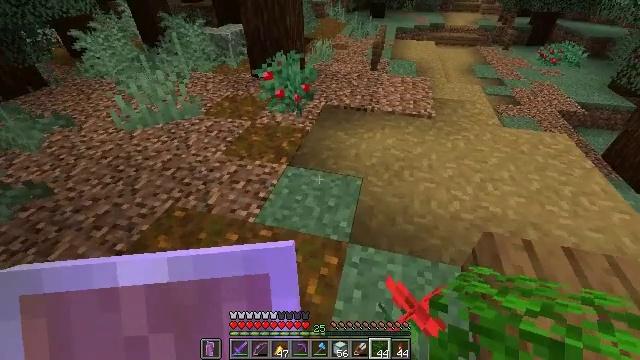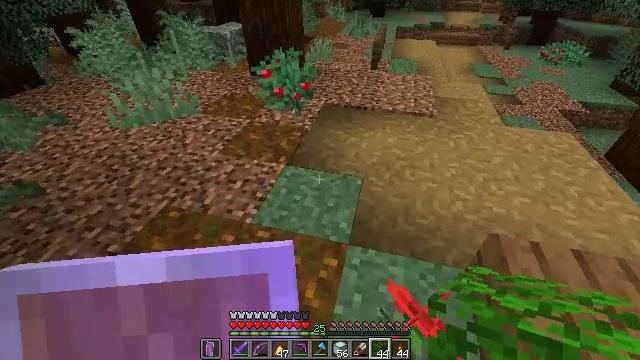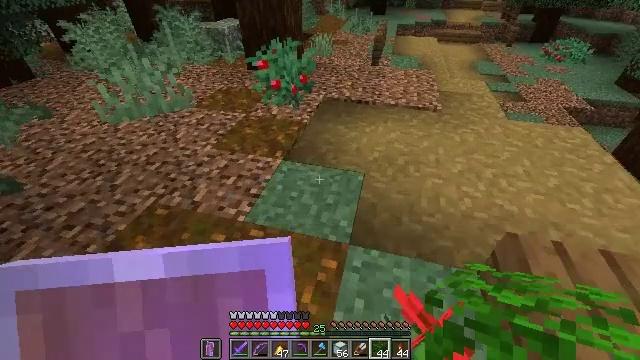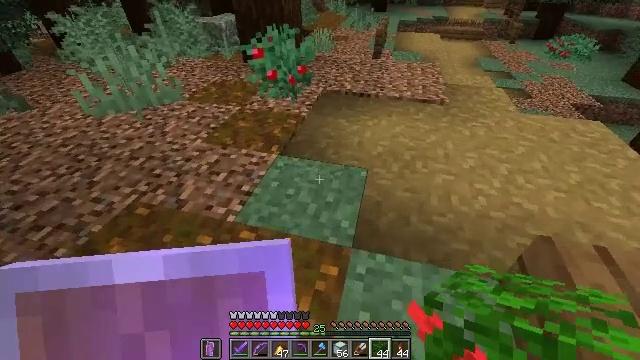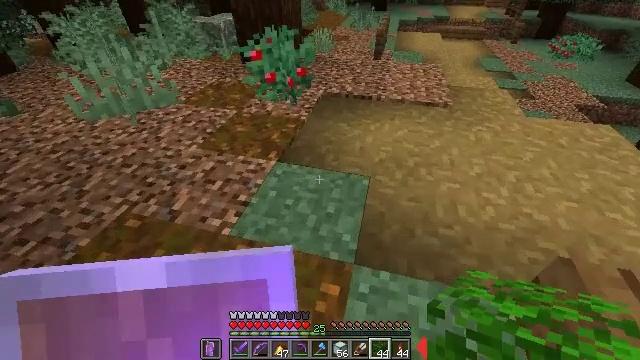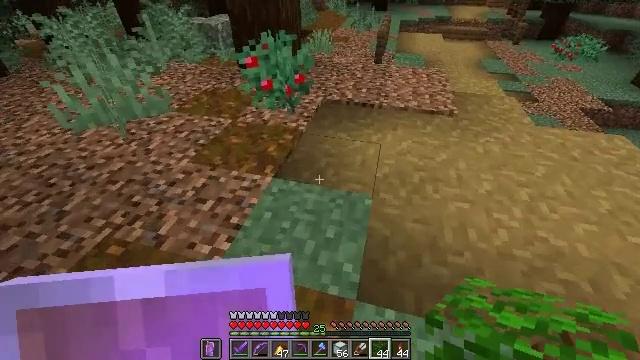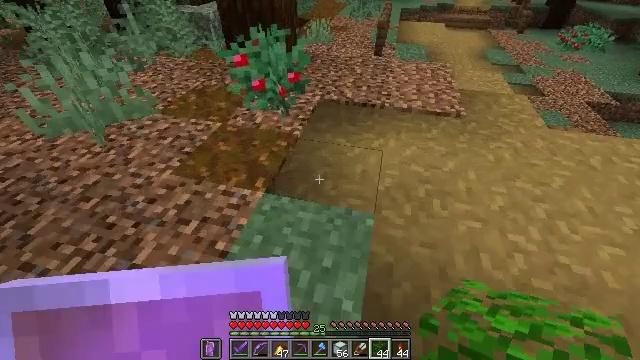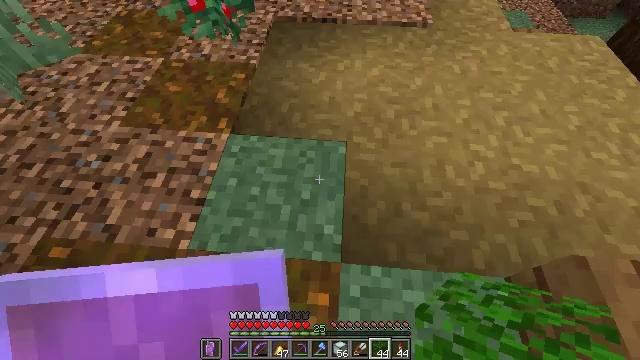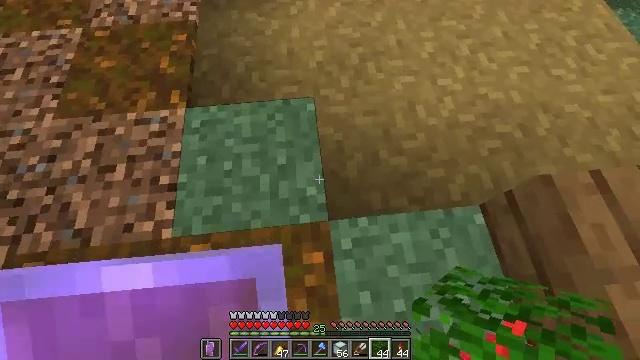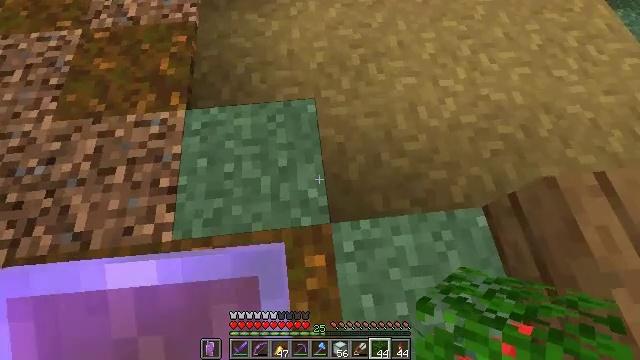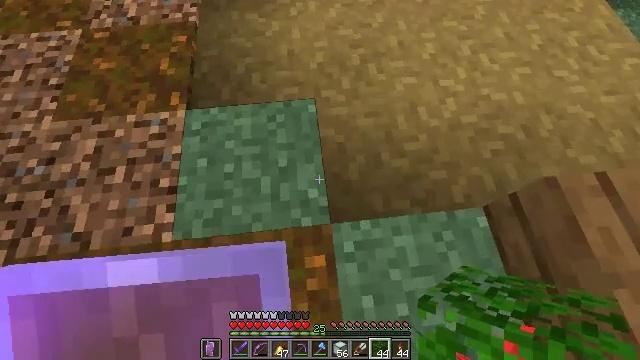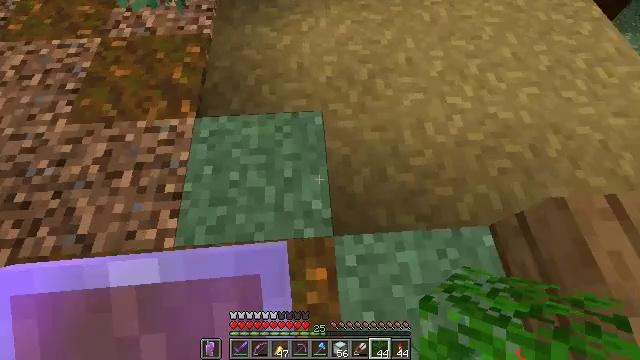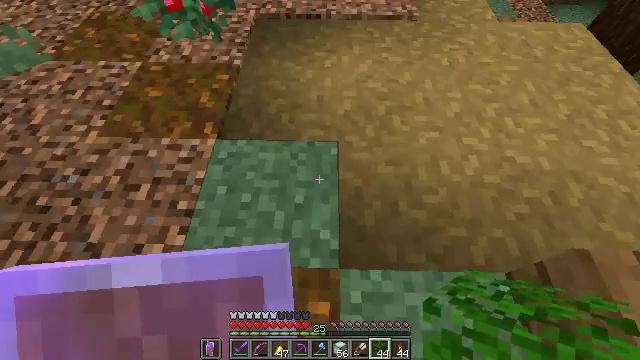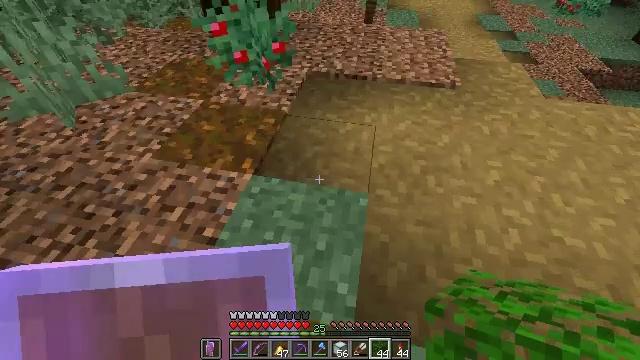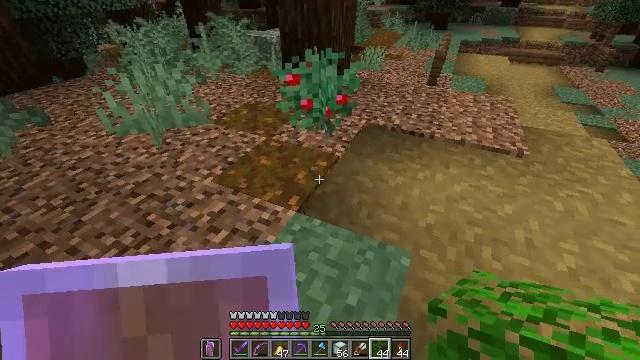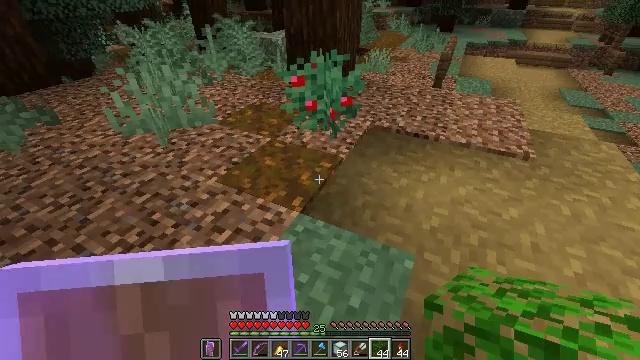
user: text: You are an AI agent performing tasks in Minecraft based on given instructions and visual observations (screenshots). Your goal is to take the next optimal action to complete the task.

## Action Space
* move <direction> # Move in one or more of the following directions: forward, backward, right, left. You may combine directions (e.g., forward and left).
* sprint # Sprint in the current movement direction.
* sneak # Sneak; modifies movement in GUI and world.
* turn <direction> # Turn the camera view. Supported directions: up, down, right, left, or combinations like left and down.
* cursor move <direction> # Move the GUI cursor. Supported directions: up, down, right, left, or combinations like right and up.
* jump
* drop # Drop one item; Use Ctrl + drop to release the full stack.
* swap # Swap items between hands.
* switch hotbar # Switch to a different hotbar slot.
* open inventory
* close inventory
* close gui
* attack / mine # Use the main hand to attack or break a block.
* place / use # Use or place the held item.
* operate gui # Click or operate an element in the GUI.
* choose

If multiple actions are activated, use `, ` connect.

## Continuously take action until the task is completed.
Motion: motion action
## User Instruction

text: Collect coarse dirt blocks.
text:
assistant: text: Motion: move forward
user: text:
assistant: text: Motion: move forward
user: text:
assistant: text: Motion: move forward
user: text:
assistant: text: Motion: move forward
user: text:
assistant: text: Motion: move forward
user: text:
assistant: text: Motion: turn down
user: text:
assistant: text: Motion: turn right and down
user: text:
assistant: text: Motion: turn right and down
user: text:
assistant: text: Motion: no_op
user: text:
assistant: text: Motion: no_op
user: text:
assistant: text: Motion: turn left and up
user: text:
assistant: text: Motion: turn left and up
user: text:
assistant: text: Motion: turn left and up
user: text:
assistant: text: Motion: turn left and up
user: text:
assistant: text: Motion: turn left
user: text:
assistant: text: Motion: no_op
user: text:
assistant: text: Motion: no_op
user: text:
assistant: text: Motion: no_op
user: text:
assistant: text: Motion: no_op
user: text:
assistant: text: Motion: no_op
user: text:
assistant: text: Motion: move back
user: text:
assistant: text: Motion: move back
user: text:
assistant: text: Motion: move back
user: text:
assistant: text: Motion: move back
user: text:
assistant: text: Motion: move back, turn left and up
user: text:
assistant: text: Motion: move back, turn left and up
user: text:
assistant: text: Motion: move back, turn left
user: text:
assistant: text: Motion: no_op
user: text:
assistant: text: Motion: no_op
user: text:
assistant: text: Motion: no_op